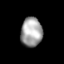
Tissue: skin
Cell type: Epithelial cells
Senescence score: 0.8227
Nuclear area (px): 617
Mean DAPI intensity: 163.16